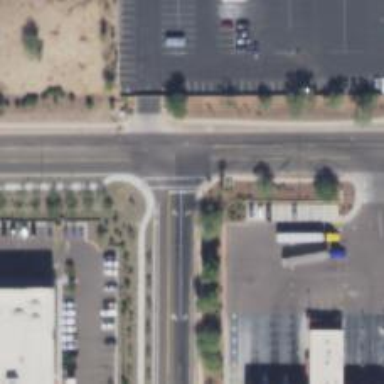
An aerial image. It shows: Solid stop line on the road marking.